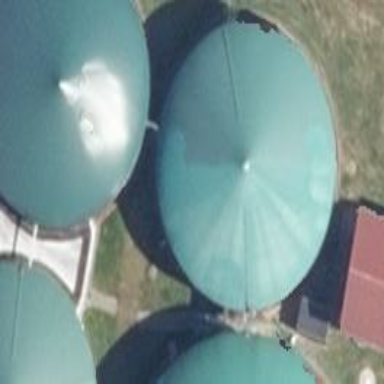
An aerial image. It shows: Storage tank with man-made structure.